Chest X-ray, AP view. Patient: 25 years old, sex F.
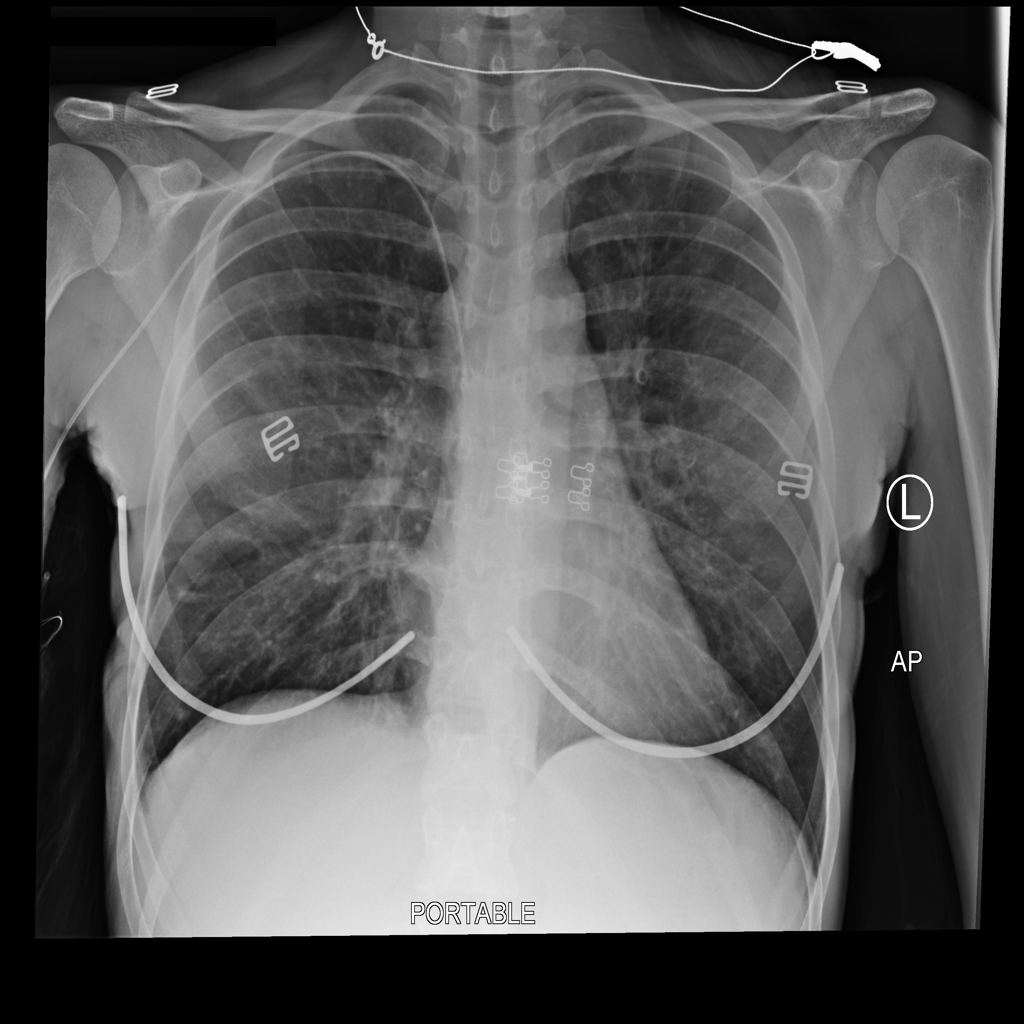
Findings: No Finding